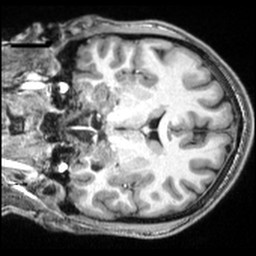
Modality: T1w
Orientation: coronal
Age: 25
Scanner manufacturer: siemens
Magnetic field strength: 3 T
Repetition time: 2.5 s
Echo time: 0.00343 s